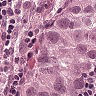
Metastatic tissue present: yes